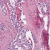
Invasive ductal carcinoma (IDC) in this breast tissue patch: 1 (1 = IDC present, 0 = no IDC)